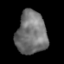
Tissue: lung
Cell type: Epithelial cells
Senescence score: 0.04592
Nuclear area (px): 1271
Mean DAPI intensity: 116.215